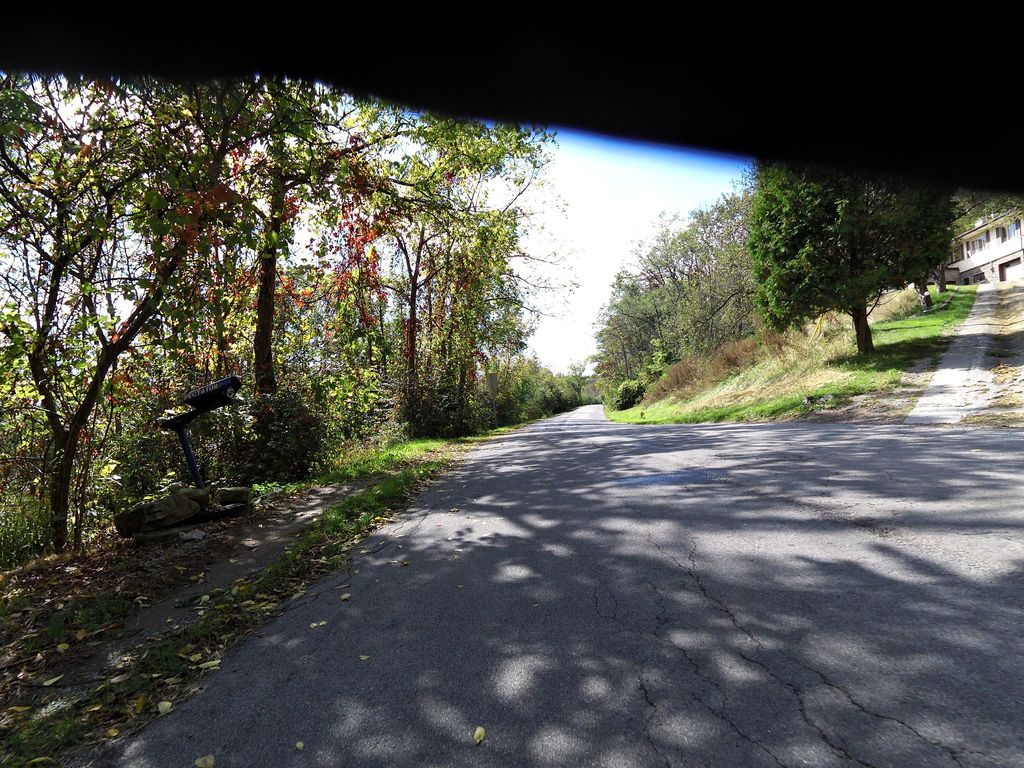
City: hamilton